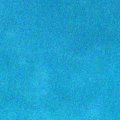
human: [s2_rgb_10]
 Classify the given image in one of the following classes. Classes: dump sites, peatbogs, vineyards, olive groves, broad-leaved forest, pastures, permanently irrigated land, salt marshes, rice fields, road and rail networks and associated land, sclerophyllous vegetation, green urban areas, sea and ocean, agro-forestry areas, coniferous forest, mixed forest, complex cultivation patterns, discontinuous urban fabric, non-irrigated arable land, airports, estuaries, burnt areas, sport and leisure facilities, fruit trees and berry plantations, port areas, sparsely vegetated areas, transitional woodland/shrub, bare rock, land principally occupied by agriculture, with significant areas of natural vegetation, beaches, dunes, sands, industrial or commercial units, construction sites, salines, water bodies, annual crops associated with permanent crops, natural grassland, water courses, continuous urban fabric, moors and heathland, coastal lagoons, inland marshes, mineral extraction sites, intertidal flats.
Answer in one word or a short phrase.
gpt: sea and ocean